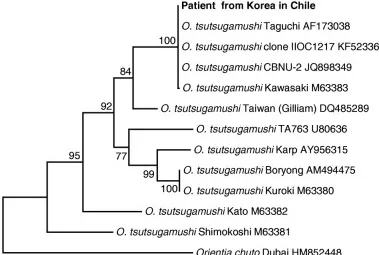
Phylogenetic analysis of Orientia tsutsugamushi isolate amplified from eschar sample of patient from South Korea. 593 bp tsa56. Gene fragments of the patient and O. Tsutsugamushi type strains/isolates (GenBank accession numbers are shown next to each agent) using the Maximum Likelihood method with the Tamura-Nei model. Evolutionary analyses were conducted in MEGA7 and the values for the bootstrap test (1000 replicates) are shown next to the branches.
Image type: chart (chart)